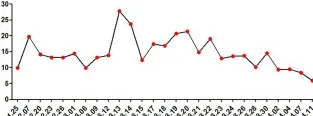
Clinical course and skin hyperpigmentation of the patient. (C) Neutrophil percentage (NEUT%) in the peripheral blood.
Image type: pathology (masson_trichrome)